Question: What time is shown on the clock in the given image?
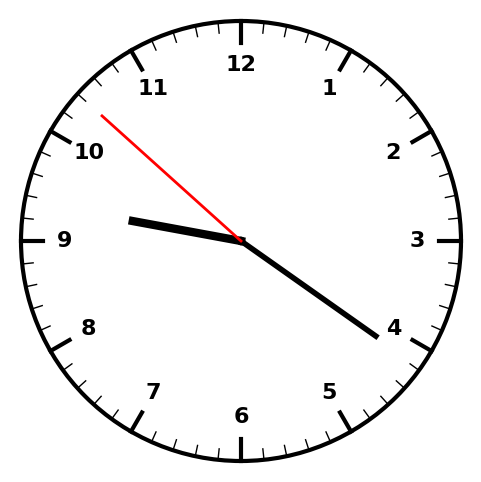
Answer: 09:20:52